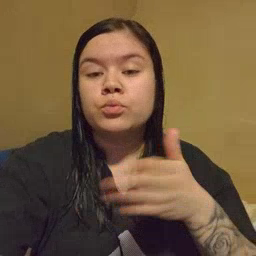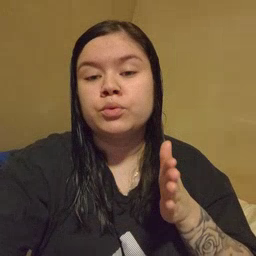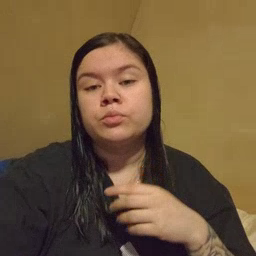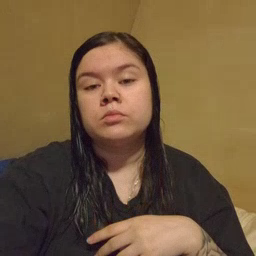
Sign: bedroom